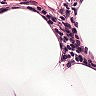
Metastatic tissue present: no